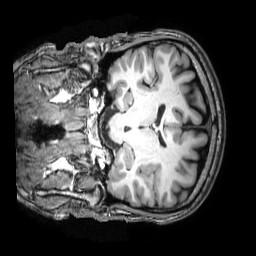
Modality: T1w
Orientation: coronal
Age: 42
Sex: male
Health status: healthy
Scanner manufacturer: philips
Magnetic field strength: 3 T
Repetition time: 0.008223 s
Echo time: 0.003791 s